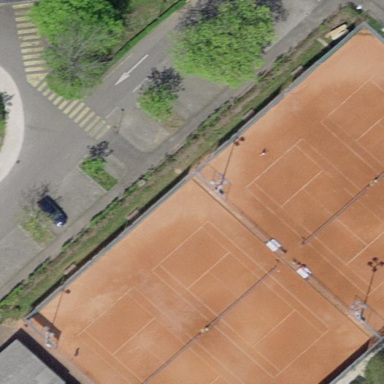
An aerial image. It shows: Clay tennis court in leisure land pitch.